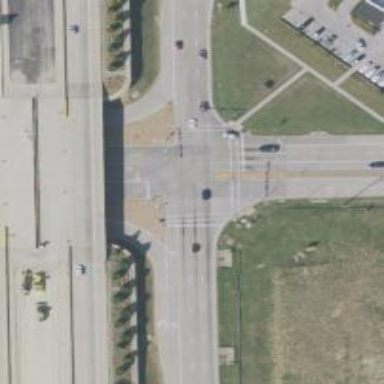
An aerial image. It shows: Marked crossing on footway.